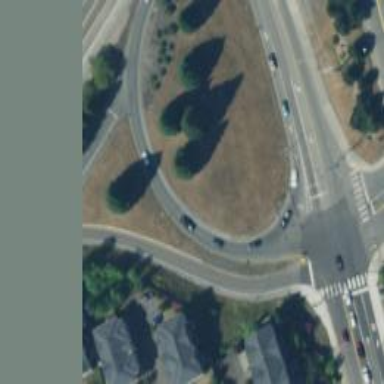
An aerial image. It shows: Offramp from trunk highway.